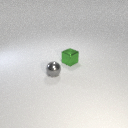
small green metal cube behind small gray metal sphere